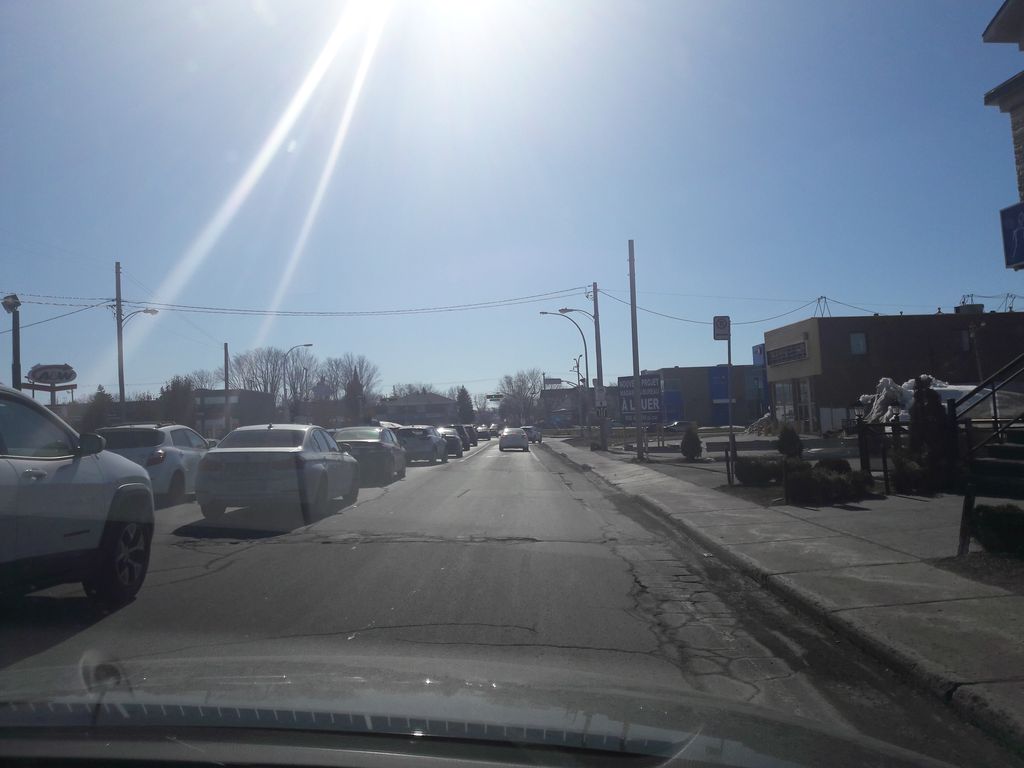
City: montreal